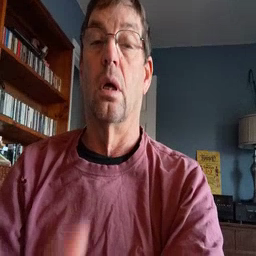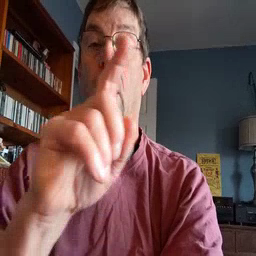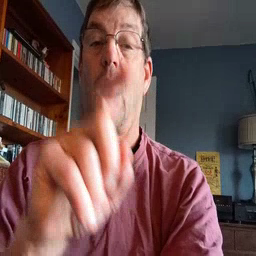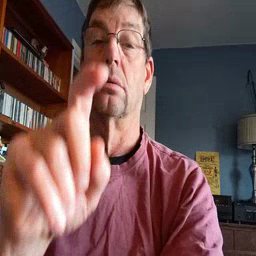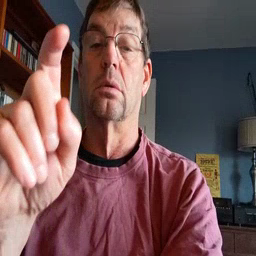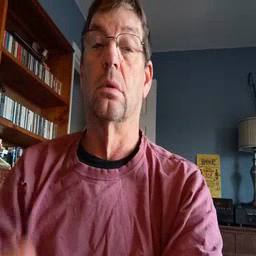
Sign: closet